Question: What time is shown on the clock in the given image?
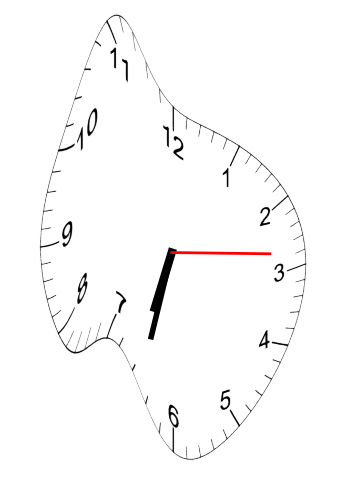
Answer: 06:32:14